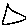
Label: triangle